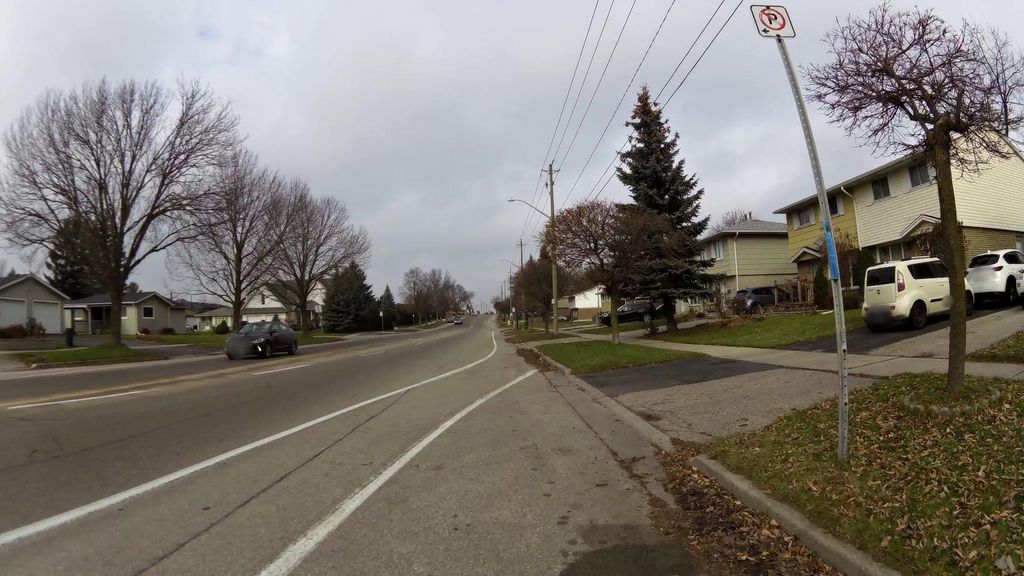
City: kitchener-waterloo